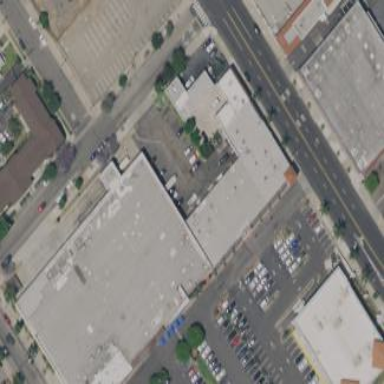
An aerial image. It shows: Retail building.